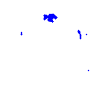
Particle: kaon